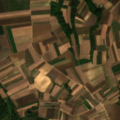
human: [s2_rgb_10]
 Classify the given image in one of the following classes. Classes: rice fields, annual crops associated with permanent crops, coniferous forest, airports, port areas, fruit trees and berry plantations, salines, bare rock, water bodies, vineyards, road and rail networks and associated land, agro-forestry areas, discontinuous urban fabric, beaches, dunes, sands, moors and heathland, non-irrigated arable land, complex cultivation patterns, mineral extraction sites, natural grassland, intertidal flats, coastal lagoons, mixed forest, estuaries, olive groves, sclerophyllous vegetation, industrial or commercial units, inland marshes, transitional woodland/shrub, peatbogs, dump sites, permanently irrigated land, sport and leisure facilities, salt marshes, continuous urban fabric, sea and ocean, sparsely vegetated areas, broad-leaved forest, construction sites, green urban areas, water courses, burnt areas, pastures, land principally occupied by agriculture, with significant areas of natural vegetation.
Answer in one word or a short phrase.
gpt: non-irrigated arable land, complex cultivation patterns, land principally occupied by agriculture, with significant areas of natural vegetation, broad-leaved forest